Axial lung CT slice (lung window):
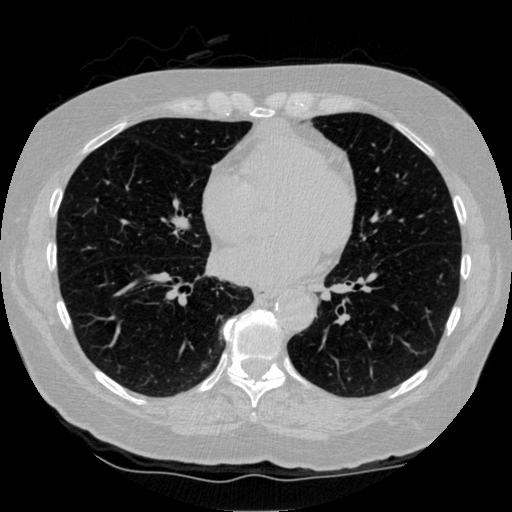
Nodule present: no